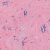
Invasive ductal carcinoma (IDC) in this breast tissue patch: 0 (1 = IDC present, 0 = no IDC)